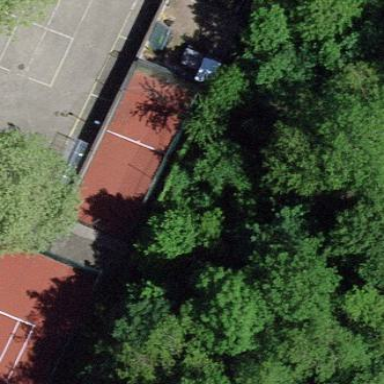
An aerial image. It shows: Tennis court on the leisure land pitch.